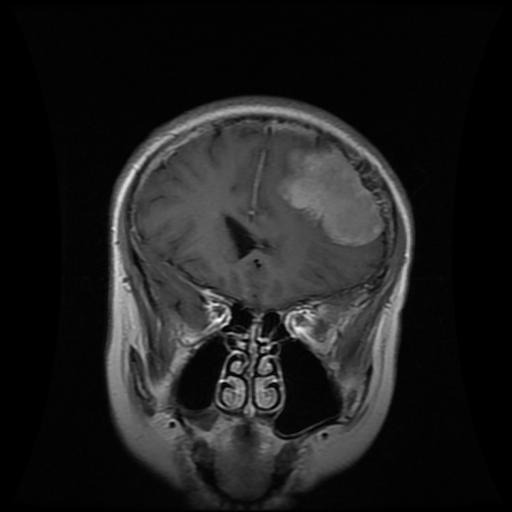
Label: meningioma